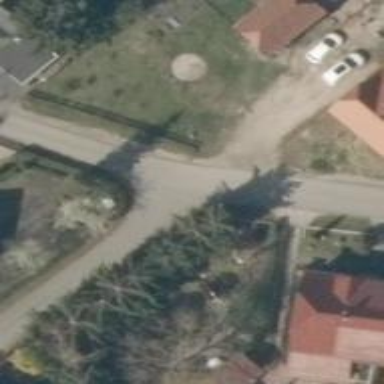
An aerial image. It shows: Smoothly paved residential road.